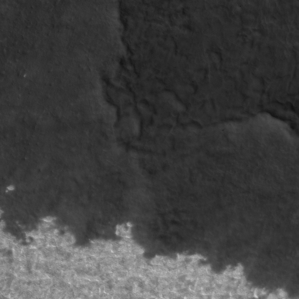
Label: non_frost